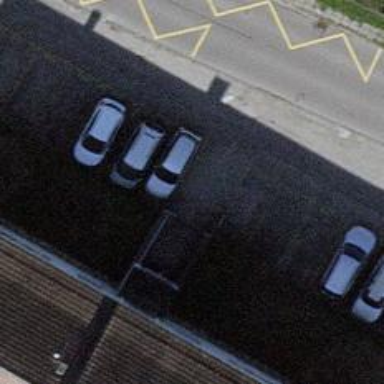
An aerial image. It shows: Street side parking area.